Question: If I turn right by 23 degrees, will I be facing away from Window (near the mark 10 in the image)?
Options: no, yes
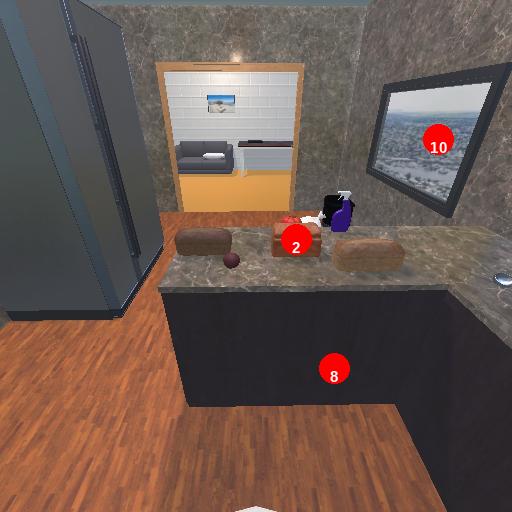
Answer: no